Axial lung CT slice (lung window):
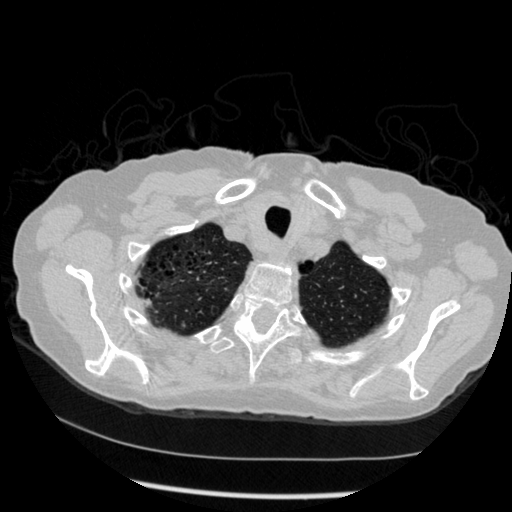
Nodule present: no